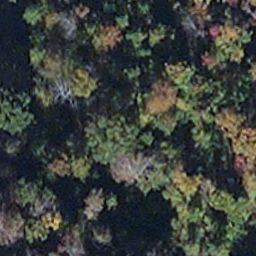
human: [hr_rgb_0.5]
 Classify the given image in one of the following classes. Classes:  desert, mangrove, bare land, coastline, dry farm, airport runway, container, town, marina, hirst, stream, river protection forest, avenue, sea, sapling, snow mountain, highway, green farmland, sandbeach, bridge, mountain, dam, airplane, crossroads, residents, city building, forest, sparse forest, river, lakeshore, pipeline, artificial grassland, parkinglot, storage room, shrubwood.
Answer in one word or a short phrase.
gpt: mangrove